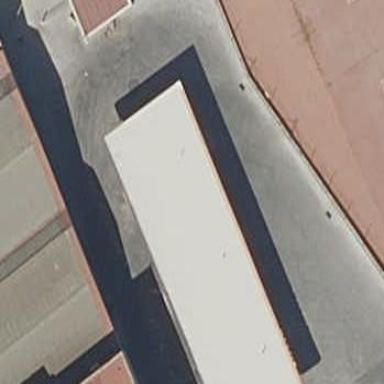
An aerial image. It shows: View of roof of building.